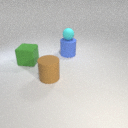
large blue rubber cylinder below small cyan rubber sphere